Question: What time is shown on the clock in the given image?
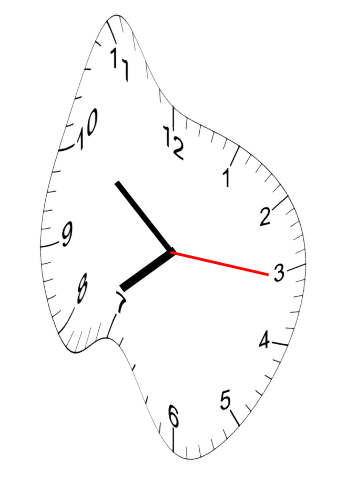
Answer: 07:51:16